Chest X-ray:
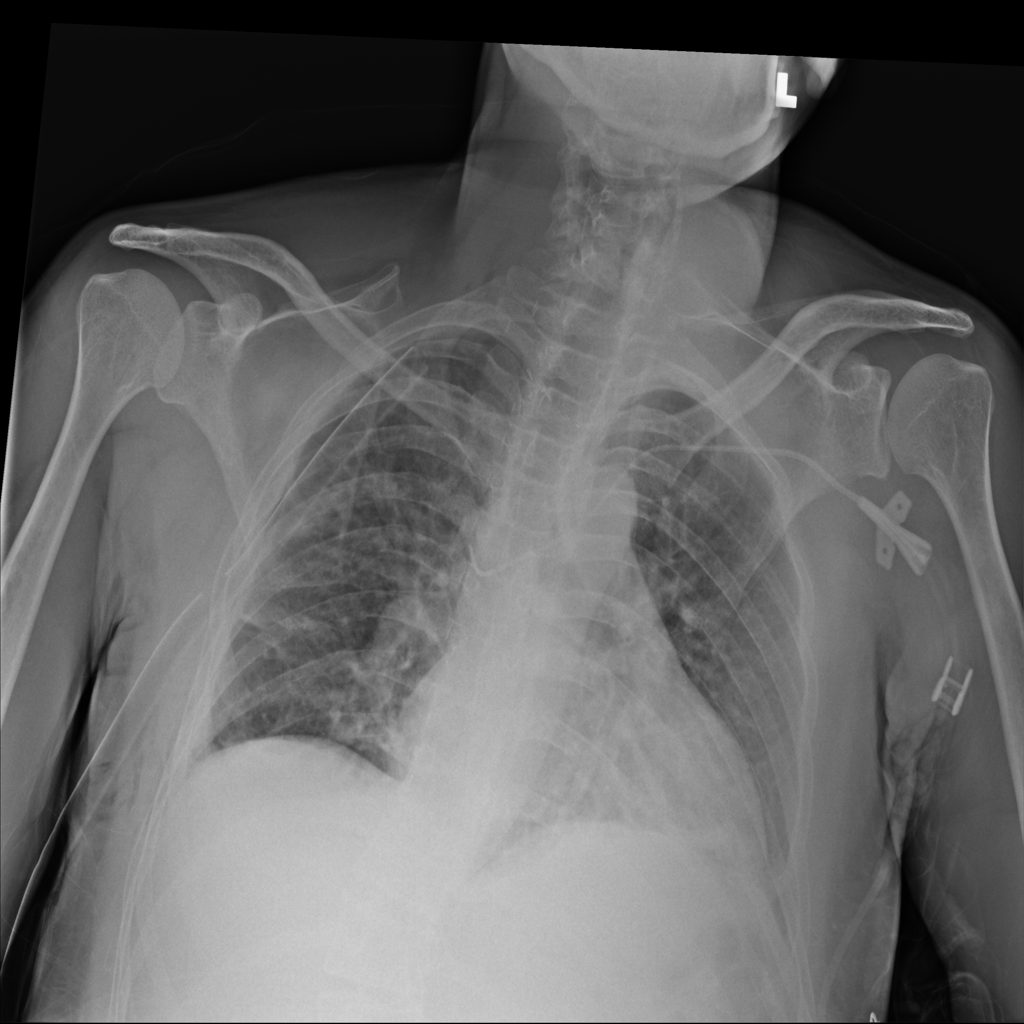
Findings: Consolidation, Atelectasis
No abnormal finding: no